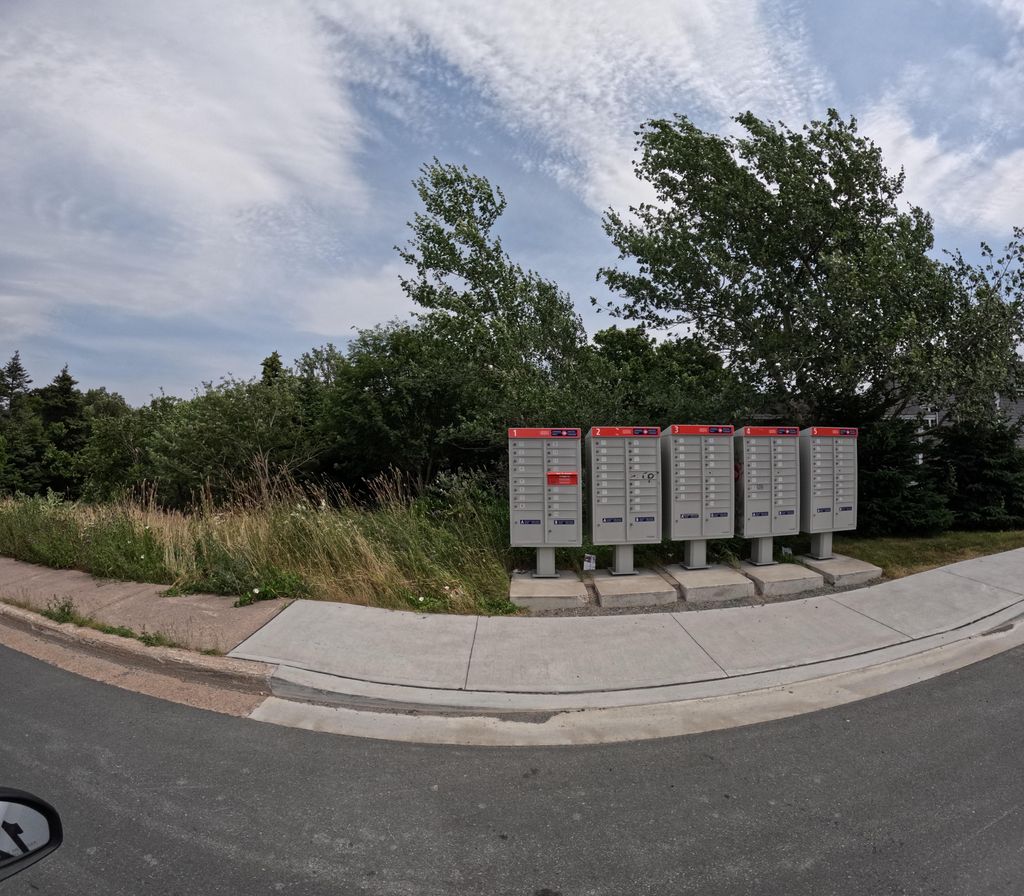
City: st_johns